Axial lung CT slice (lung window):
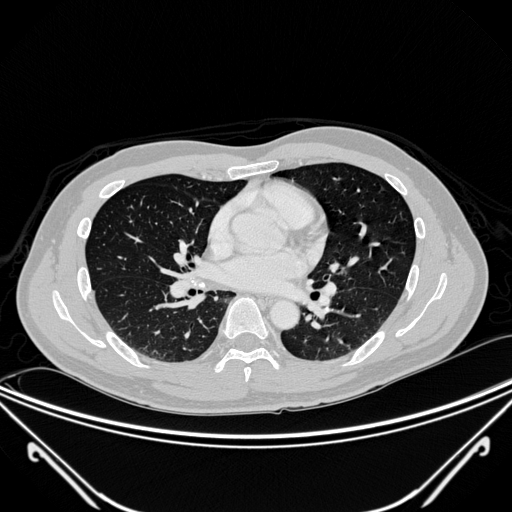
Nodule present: no